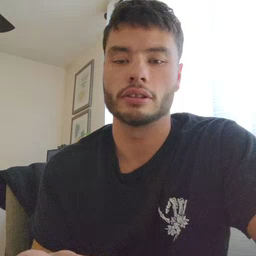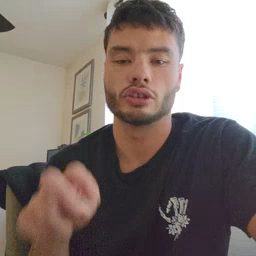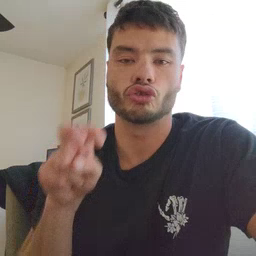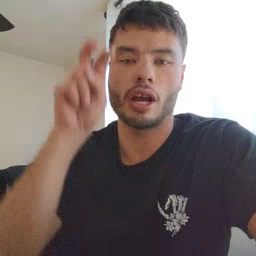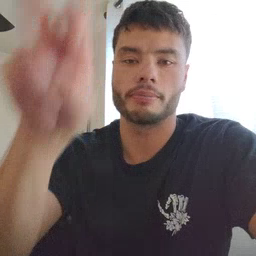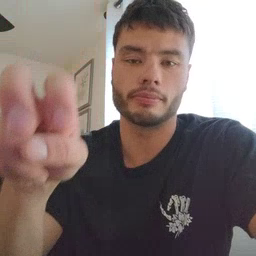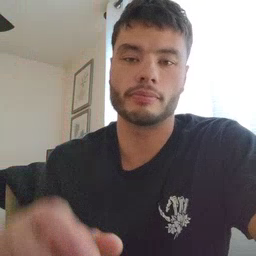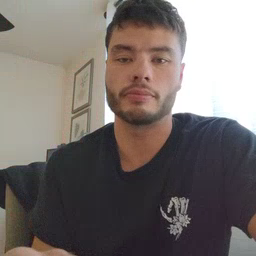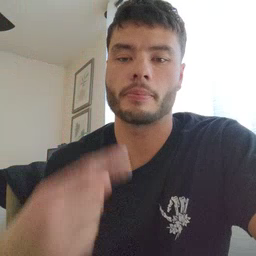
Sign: jump